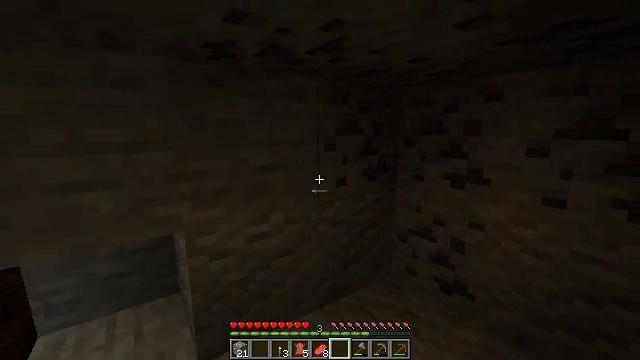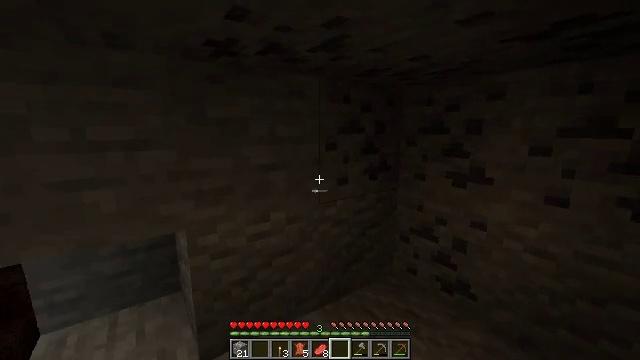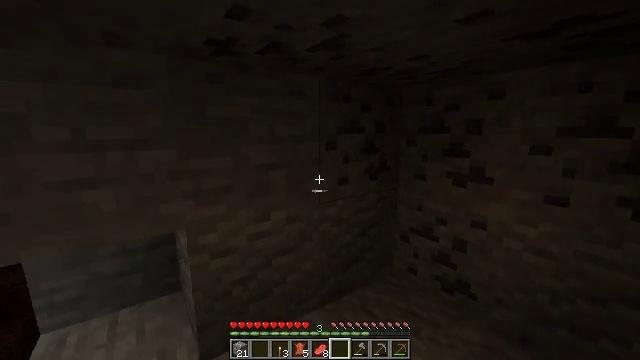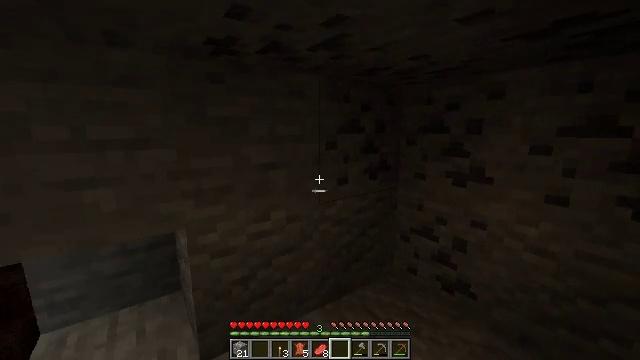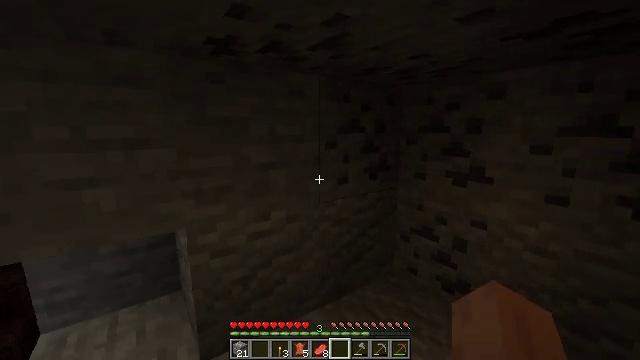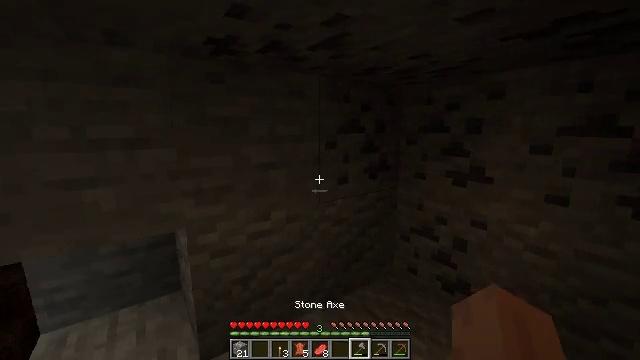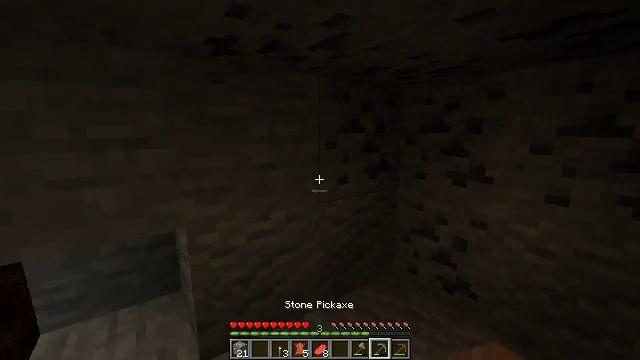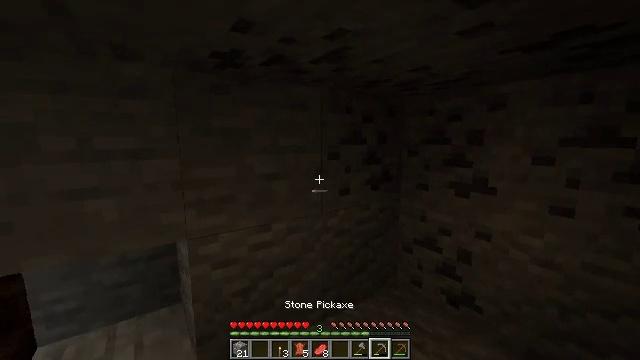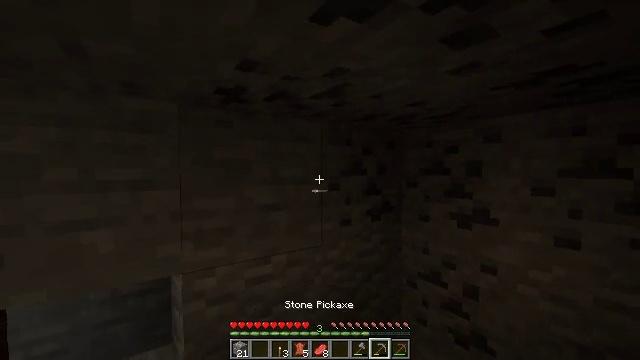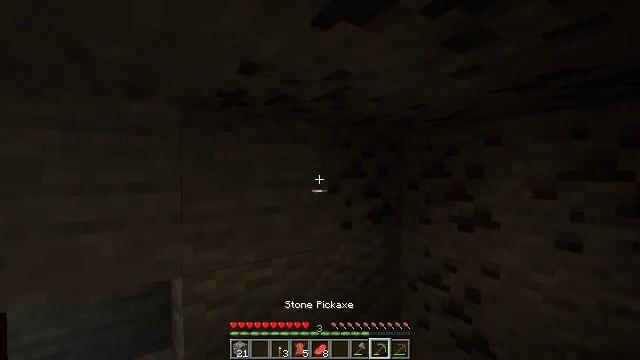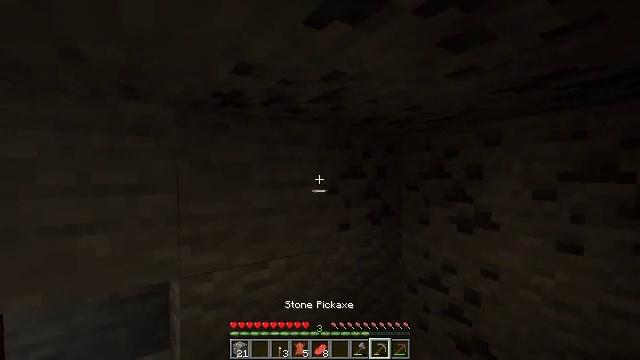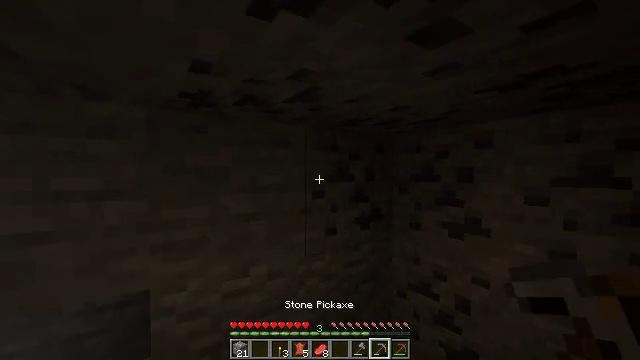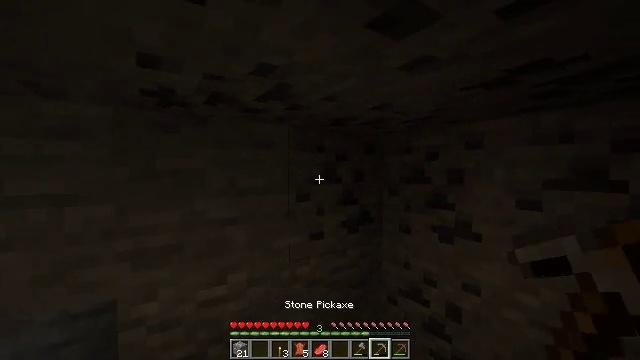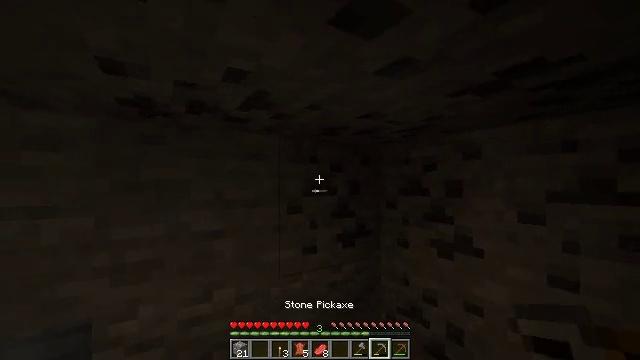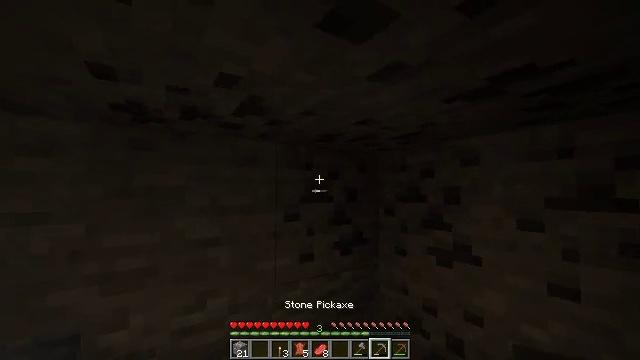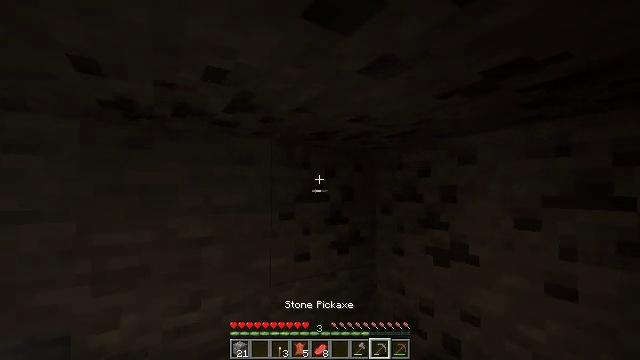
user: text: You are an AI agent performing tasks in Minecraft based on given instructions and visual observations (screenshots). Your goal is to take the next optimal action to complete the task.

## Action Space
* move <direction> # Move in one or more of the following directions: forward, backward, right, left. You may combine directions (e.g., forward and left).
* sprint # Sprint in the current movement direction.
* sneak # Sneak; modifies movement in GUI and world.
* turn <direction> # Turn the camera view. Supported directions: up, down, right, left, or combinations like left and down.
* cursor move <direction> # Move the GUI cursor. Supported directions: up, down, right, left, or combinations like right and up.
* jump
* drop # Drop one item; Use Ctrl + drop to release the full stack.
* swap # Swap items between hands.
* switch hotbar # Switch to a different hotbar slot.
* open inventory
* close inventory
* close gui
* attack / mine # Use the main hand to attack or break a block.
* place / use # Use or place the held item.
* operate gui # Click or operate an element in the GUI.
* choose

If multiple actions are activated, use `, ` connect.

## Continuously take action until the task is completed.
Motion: motion action
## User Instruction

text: Mine the coal ore underground.
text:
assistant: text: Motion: no_op
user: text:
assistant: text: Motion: no_op
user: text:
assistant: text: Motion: no_op
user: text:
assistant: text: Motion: no_op
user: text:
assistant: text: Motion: no_op
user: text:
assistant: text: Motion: no_op
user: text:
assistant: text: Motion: turn up
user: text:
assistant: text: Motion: turn up
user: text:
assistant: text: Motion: no_op
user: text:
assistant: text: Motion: move right
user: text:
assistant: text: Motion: move right
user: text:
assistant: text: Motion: move right
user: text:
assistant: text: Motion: turn left and up
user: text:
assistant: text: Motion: turn up
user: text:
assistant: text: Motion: no_op
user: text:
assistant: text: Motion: no_op
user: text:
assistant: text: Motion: turn up
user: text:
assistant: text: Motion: turn left and up
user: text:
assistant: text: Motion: turn left and up
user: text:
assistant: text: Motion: turn left and up
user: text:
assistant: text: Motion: turn left and up
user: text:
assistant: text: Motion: attack / mine
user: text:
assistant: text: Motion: attack / mine
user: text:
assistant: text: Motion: attack / mine
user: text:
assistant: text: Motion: attack / mine
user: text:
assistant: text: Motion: attack / mine
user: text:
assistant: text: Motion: attack / mine
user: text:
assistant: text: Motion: attack / mine
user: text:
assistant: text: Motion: attack / mine
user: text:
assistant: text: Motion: attack / mine